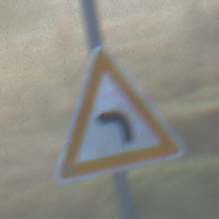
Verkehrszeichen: KurveLinks
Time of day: Dawn
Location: Outdoor (Nature)
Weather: Clear
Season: NotSpecified
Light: Natural